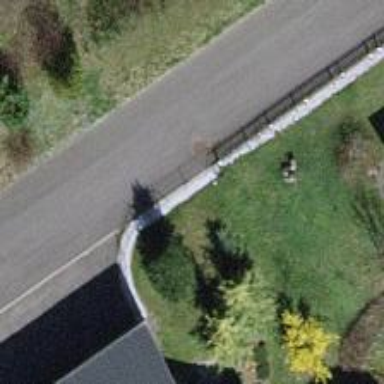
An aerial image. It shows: Residential road with asphalt surface.